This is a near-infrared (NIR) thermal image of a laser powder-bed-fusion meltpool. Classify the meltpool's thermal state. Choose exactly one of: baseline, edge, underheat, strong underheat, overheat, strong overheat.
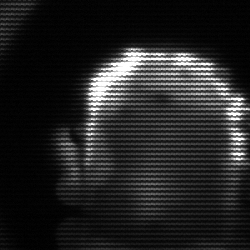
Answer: baseline